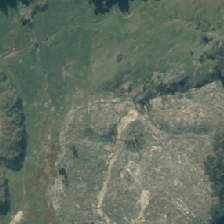
Land cover: harvested_forest